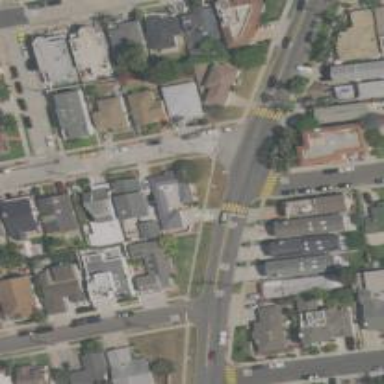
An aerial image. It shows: Marked road crossing.